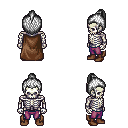
a pixel art fantasy rpg character, male body template, skeleton, brown cape, magenta pants, white short topknot hairstyle, brown shoes, four views (front, back, left, right), 2x2 character sprite sheet, small pixel art, hard edges, no anti-aliasing